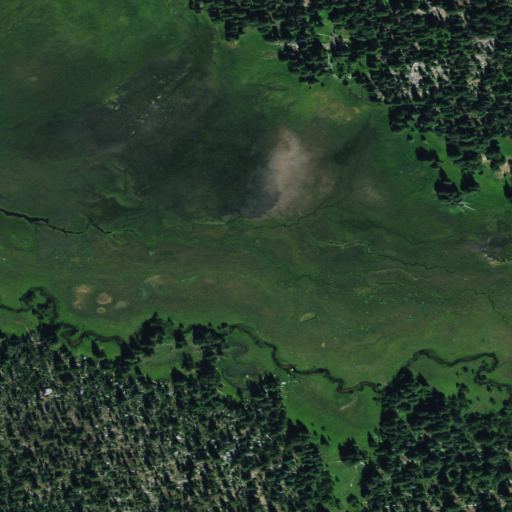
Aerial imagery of plain(s) in Oregon named Crawfish Meadow containing evergreen forest, woody wetlands, herbaceous wetlands, shrub, and grassland